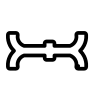
Cursor type: text_vertical
OS/theme: linux-apple-cursor
Variant: white